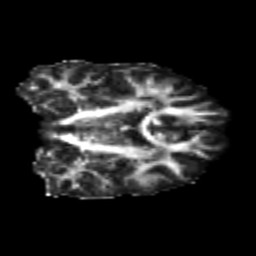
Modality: FA
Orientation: coronal
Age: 22
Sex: female
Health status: healthy
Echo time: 0.074 s